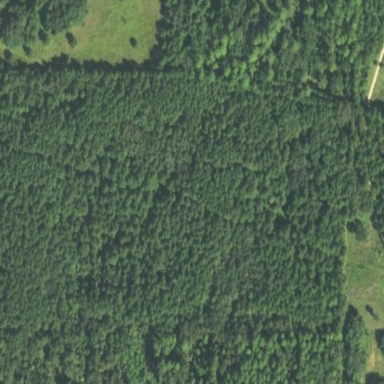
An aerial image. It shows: Needle-leaved woodland.